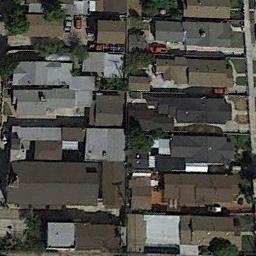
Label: dense_residential